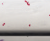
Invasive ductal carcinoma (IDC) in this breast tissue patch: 0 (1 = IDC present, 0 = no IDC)